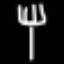
Label: fork